Question: I have a longitudinal data set and would like to extract the latest, non-missing complete set of observations for each variable in the data set where id is a unique identifier, yr is year, and x1 and x2 are variables with missing values. The actual data set has 100s of variables over the course of 60 years.
'''
data <- data.frame(id=rep(1:3,3)
yr=rep(1:3,times=1, each=3)
x1=c(1,3,7,NA,NA,NA,9,4,10)
x2=c(NA,NA,NA,3,9,6,NA,NA,NA))
'''
Below are my expected results. For x1, the latest complete set of observations is year 3. For x2, the latest complete set of observations is year 2.

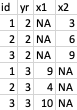
Answer: Using 'base R'
'''
subset(data, yr %in% names(tail(which(sapply(split(data[c('x1', 'x2')],
data$yr), function(x) any(colSums(!is.na(x)) == nrow(x)))), 2)))
'''